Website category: university
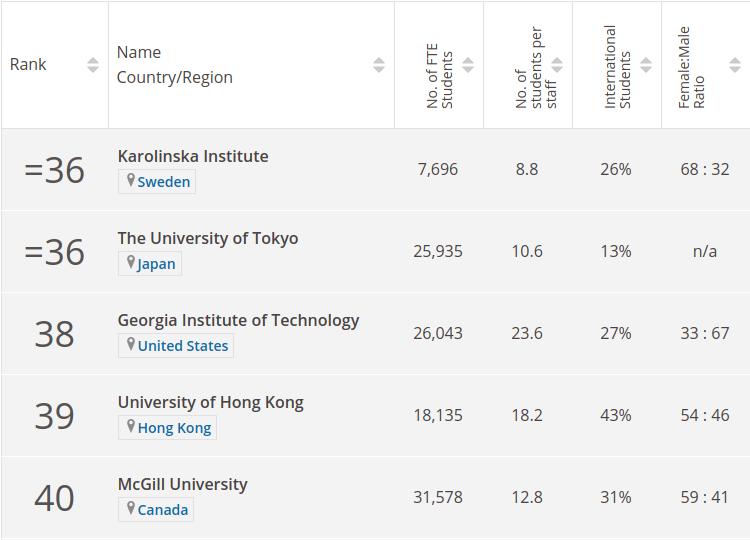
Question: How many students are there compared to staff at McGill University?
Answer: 12.8

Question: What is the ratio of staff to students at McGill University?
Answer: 12.8

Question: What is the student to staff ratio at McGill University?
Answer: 12.8

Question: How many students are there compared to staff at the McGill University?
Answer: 12.8

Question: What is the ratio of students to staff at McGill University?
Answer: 12.8

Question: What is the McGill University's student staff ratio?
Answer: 12.8

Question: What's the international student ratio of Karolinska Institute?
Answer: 26%

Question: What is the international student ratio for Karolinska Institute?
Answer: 26%

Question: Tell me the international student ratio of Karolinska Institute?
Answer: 26%

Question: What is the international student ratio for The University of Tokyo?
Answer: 13%

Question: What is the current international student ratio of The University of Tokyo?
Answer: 13%

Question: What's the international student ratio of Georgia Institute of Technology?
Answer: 27%

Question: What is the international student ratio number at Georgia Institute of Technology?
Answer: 27%

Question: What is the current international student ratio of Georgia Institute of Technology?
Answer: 27%

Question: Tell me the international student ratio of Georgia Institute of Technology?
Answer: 27%

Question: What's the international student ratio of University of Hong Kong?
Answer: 43%

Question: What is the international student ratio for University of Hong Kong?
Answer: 43%

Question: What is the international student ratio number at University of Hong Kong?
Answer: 43%

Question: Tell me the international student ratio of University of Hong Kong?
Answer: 43%

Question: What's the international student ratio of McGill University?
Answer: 31%

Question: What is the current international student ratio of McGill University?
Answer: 31%

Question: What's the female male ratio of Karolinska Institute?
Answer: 68 : 32

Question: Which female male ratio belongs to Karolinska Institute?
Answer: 68 : 32

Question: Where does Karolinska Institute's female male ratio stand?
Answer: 68 : 32

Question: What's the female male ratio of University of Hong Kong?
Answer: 54 : 46

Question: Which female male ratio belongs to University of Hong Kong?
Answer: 54 : 46

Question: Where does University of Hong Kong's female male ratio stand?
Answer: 54 : 46

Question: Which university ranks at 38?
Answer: Georgia Institute of Technology

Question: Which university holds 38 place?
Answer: Georgia Institute of Technology

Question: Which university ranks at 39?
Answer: University of Hong Kong

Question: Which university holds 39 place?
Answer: University of Hong Kong

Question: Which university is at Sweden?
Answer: Karolinska Institute

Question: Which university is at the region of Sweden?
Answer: Karolinska Institute

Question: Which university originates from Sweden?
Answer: Karolinska Institute

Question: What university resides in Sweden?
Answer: Karolinska Institute

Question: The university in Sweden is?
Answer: Karolinska Institute

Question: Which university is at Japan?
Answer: The University of Tokyo

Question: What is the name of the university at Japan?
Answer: The University of Tokyo

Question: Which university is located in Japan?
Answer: The University of Tokyo

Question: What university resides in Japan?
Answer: The University of Tokyo

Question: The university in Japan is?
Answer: The University of Tokyo

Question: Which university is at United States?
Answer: Georgia Institute of Technology

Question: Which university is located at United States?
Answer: Georgia Institute of Technology

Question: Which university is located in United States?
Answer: Georgia Institute of Technology

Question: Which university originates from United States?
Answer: Georgia Institute of Technology

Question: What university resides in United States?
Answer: Georgia Institute of Technology

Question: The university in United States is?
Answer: Georgia Institute of Technology

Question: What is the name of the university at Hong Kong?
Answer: University of Hong Kong

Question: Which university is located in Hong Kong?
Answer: University of Hong Kong

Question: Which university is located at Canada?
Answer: McGill University

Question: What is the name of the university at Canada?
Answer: McGill University

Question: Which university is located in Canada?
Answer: McGill University

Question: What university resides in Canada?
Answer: McGill University

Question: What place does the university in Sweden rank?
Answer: =36

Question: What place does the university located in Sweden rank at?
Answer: =36

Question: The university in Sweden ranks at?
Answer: =36

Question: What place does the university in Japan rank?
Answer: =36

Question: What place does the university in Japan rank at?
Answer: =36

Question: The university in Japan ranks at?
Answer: =36

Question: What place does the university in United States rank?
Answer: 38

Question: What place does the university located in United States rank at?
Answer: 38

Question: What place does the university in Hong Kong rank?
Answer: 39

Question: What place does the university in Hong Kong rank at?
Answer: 39

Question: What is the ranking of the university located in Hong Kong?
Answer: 39